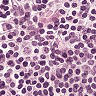
Metastatic tissue present: no